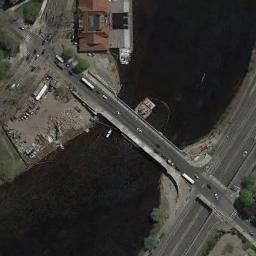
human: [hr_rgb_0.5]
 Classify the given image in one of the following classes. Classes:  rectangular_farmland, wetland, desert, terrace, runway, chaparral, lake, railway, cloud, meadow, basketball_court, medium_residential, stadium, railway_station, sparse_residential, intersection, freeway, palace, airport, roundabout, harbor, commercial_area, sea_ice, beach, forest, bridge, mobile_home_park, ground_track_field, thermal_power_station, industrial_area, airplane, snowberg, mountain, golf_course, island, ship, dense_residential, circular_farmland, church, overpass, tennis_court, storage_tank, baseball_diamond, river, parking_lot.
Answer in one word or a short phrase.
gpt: bridge